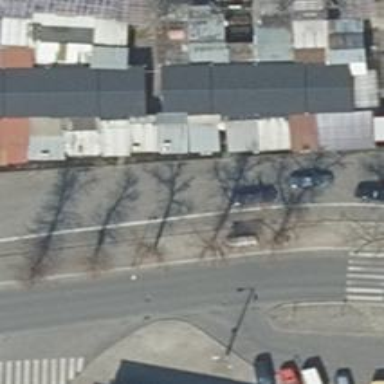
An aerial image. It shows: Taxi stand.